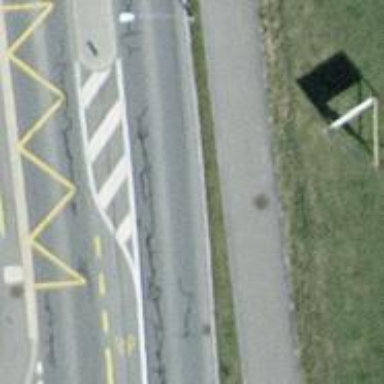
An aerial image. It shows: Public transport stop position.